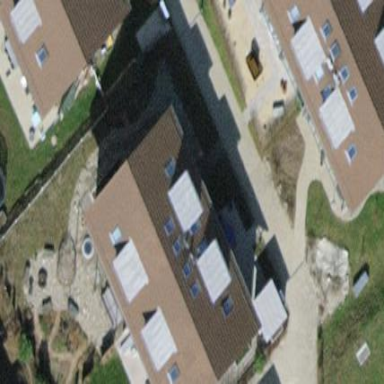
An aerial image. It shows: Semidetached house with gabled roof.